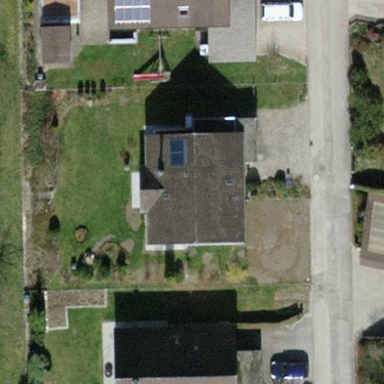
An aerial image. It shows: Simple and straightforward house.